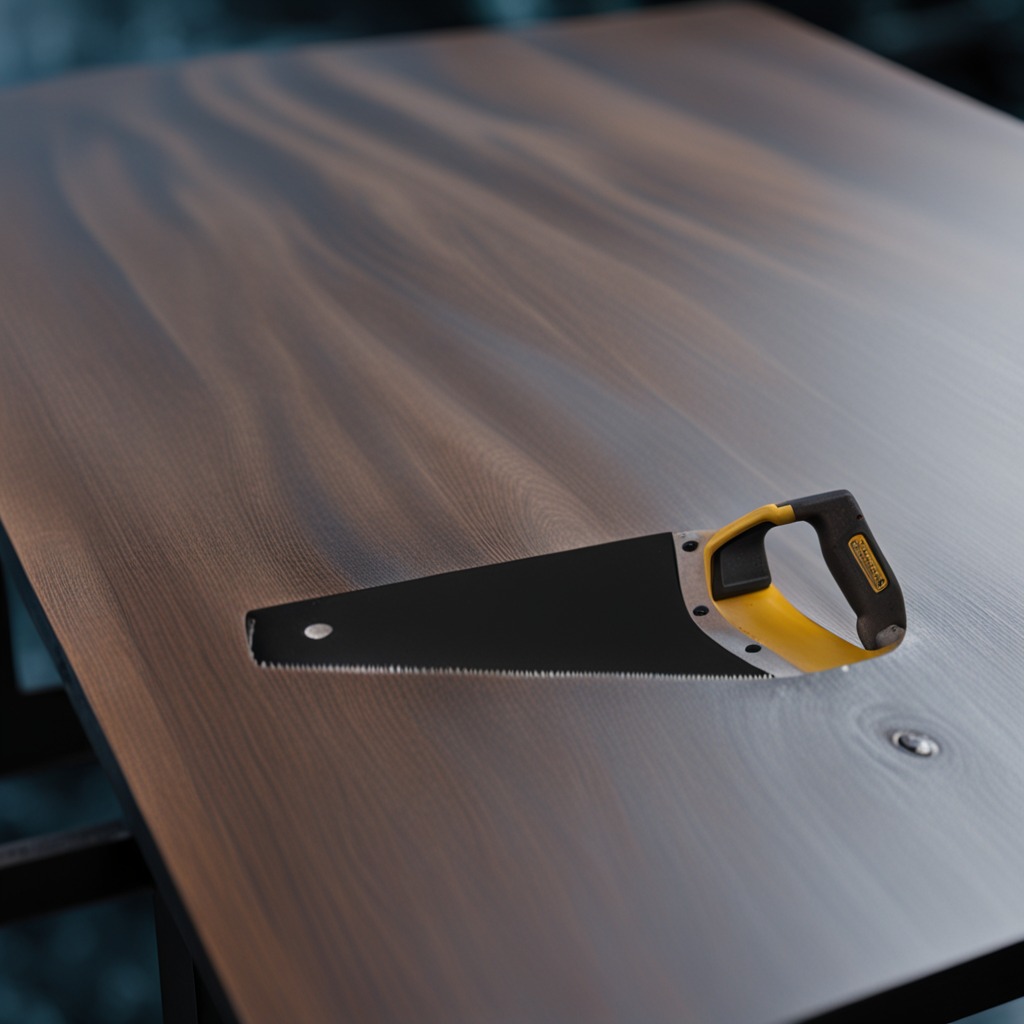
A metal saw is lying on an old table.